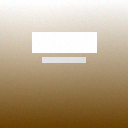
Screen state: on